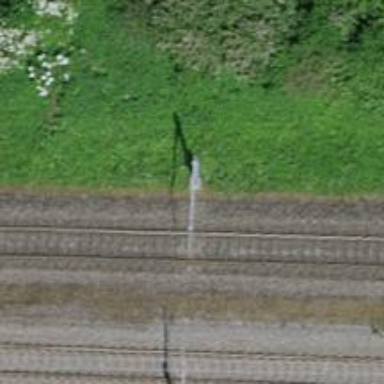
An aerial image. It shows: Railway signal.